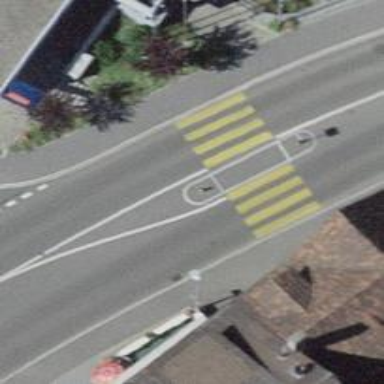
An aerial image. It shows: Zebra crossing on footway.